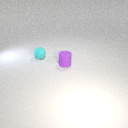
small cyan rubber sphere behind small purple rubber cylinder